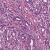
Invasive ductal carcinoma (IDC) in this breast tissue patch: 1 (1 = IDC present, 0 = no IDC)